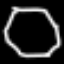
Label: octagon